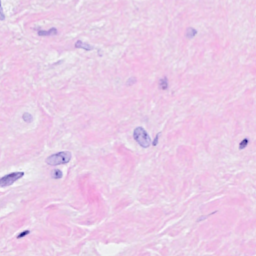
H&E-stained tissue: Breast